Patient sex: F
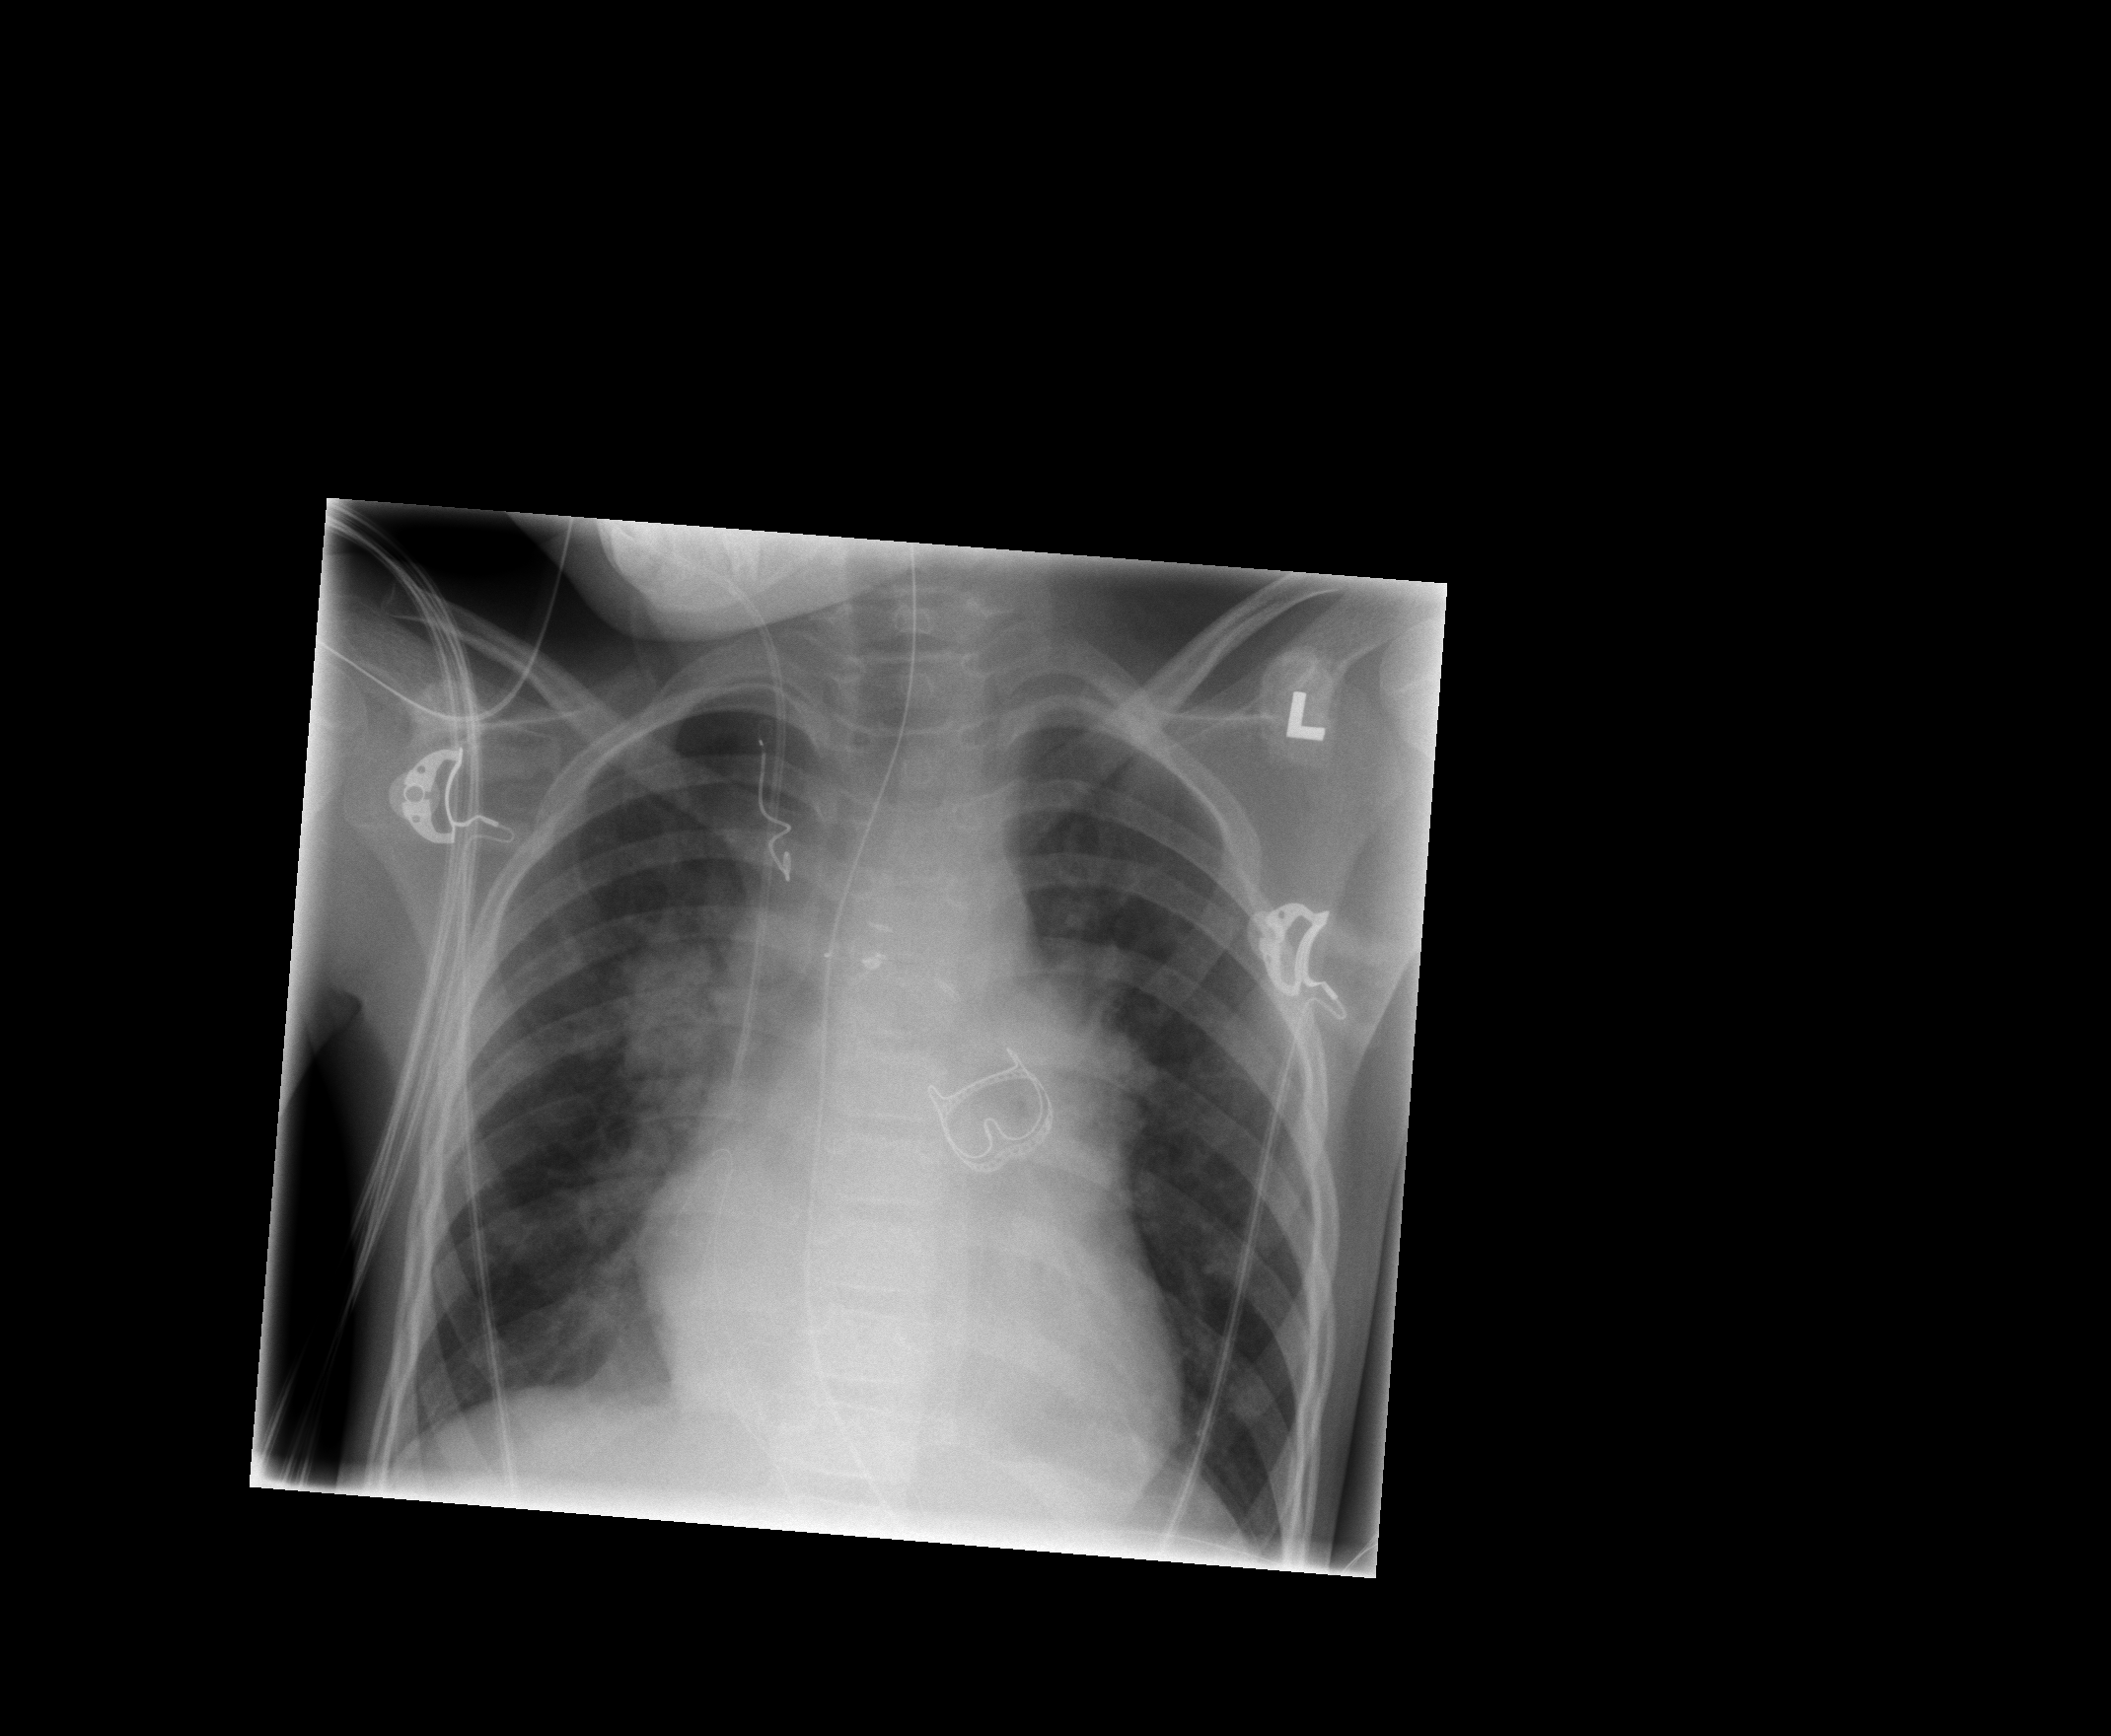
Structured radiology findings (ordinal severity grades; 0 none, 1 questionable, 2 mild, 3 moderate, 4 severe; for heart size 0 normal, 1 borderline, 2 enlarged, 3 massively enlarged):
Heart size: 2
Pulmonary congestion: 2
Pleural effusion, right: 0
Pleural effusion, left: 0
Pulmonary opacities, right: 0
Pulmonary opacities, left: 0
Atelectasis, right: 2
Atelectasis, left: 2